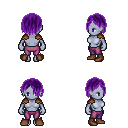
a pixel art fantasy rpg character, female body template, dark elf, purple skin, leather shoulder armor, magenta pants, purple bangs hairstyle, brown shoes, four views (front, back, left, right), 2x2 character sprite sheet, small pixel art, hard edges, no anti-aliasing